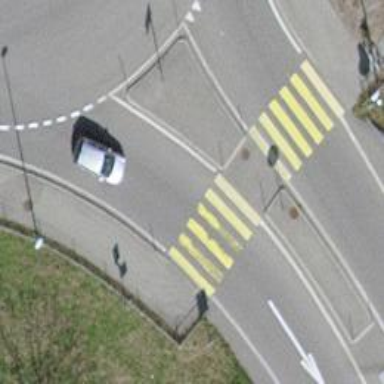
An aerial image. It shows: Uncontrolled zebra crossing.